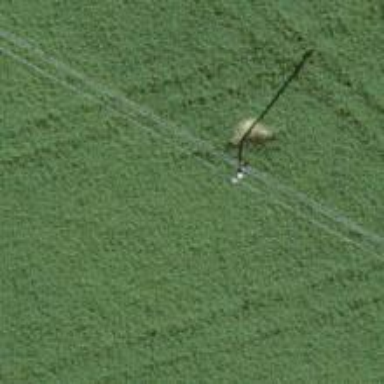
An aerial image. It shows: Power pole.